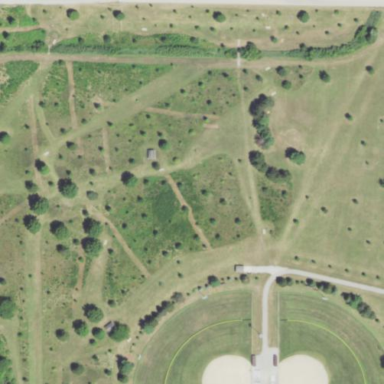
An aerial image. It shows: Disc golf course designed for leisure and sport.